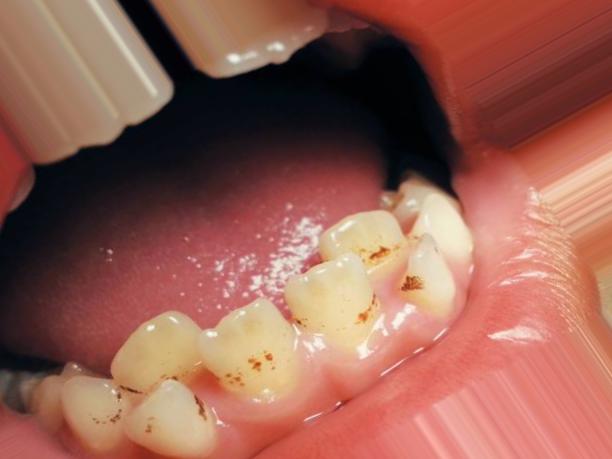
Condition: Tooth Discoloration